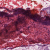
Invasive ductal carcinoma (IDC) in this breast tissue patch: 0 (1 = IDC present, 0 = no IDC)